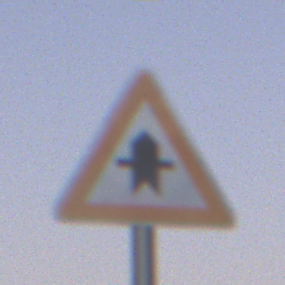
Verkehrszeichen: Vorfahrt
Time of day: Dusk
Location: Outdoor (Nature)
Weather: Clear
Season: NotSpecified
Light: Natural